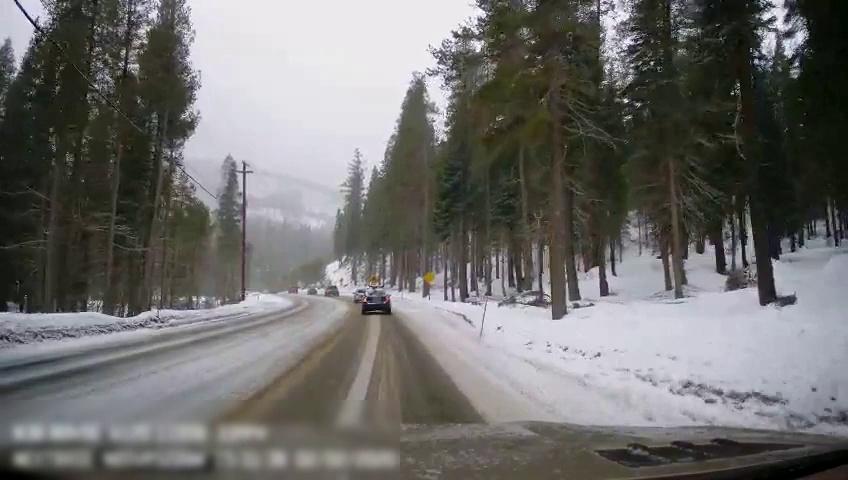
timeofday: Day
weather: Snowy
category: Drivable Space
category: Vehicles | SUV
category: Vehicles | Car
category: Vehicles | SUV
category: Traffic | Signs